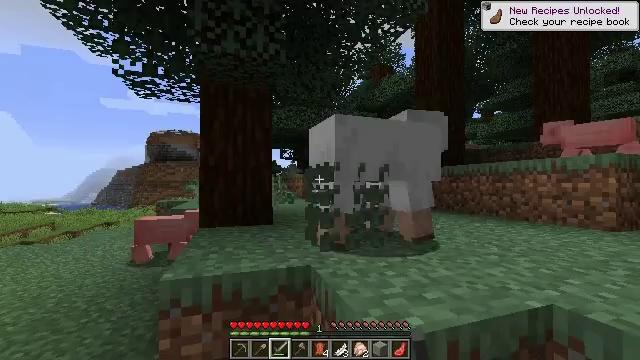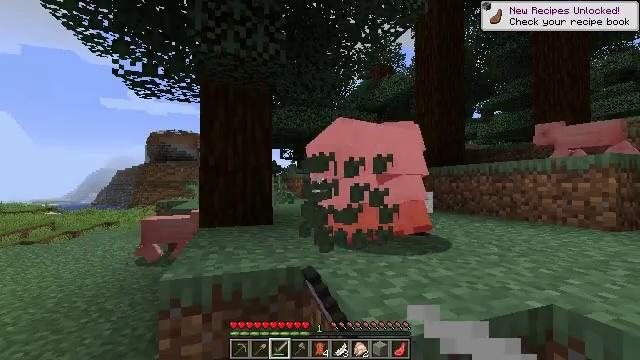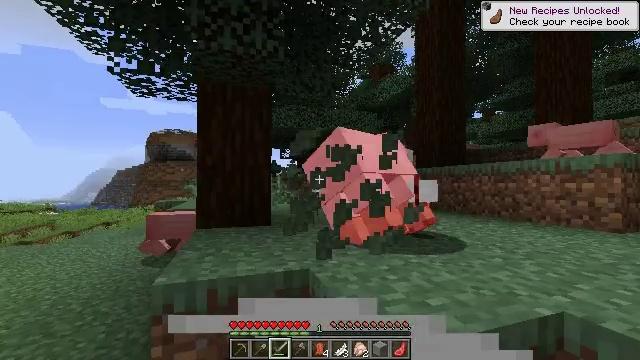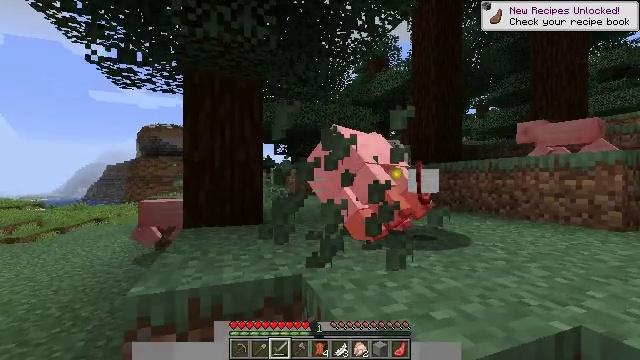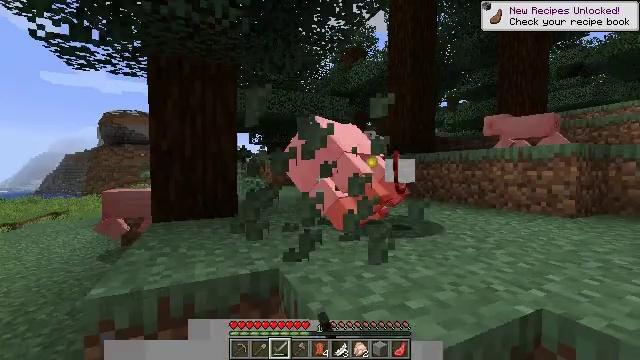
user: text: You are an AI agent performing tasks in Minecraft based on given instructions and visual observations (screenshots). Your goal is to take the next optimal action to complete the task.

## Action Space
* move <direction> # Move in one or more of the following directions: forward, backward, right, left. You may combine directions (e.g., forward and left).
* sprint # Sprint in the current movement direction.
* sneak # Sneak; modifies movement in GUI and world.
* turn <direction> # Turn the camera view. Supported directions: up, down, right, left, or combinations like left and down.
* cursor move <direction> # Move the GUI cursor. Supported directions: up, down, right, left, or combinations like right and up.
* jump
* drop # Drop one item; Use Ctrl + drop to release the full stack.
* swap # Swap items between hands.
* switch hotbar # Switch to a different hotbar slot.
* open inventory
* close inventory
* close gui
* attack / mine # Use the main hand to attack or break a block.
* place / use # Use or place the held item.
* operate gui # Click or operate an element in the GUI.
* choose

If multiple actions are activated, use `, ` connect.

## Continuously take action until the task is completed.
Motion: motion action
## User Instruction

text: Harvest some fern.
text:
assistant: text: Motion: attack / mine
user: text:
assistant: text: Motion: move forward, attack / mine
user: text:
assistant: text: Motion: move forward, turn right, attack / mine
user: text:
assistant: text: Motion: move forward, turn right and down
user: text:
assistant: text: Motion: jump